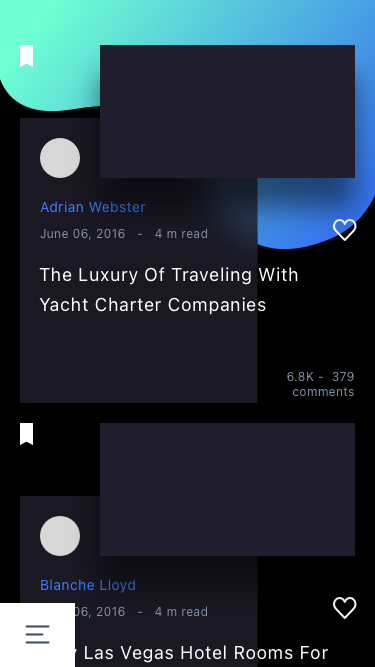
Text in this UI design:
6.8K -  379 comments
The Luxury Of Traveling With Yacht Charter Companies
Adrian Webster
June 06, 2016   -   4 m read
Why Las Vegas Hotel Rooms For You
Blanche Lloyd
June 06, 2016   -   4 m read